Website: home-depot
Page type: payment
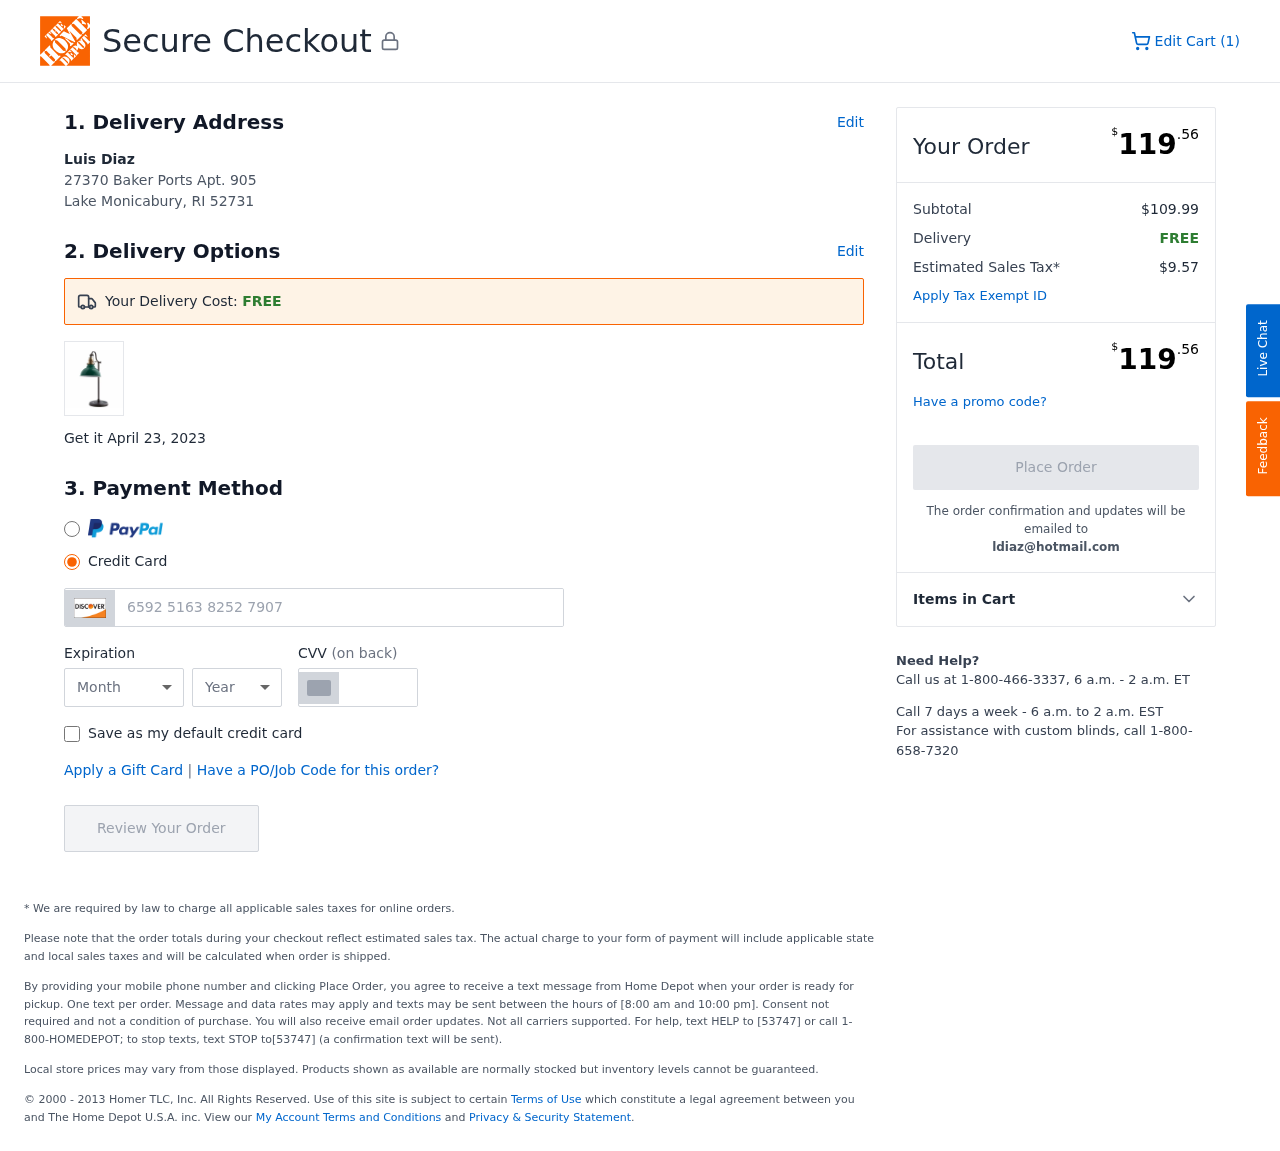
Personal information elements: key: PII_CARD_CVV
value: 865
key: PII_CARD_EXPIRY_MONTH
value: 04
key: PII_CARD_EXPIRY_YEAR
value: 29
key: PII_CARD_NUMBER
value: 6592 5163 8252 7907
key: PII_CITY_STATE_ZIP
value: Lake Monicabury, RI 52731
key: PII_EMAIL
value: ldiaz@hotmail.com
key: PII_FULLNAME
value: Luis Diaz
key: PII_STREET
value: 27370 Baker Ports Apt. 905
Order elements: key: ORDER_NUM_ITEMS
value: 1
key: ORDER_DELIVERY_DATE
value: April 23, 2023
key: ORDER_TOTAL
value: $119.56
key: ORDER_SUBTOTAL
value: $109.99
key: ORDER_SHIPPING_COST
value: FREE
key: ORDER_TAX
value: $9.57